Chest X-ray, PA view. Patient: 38 years old, sex F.
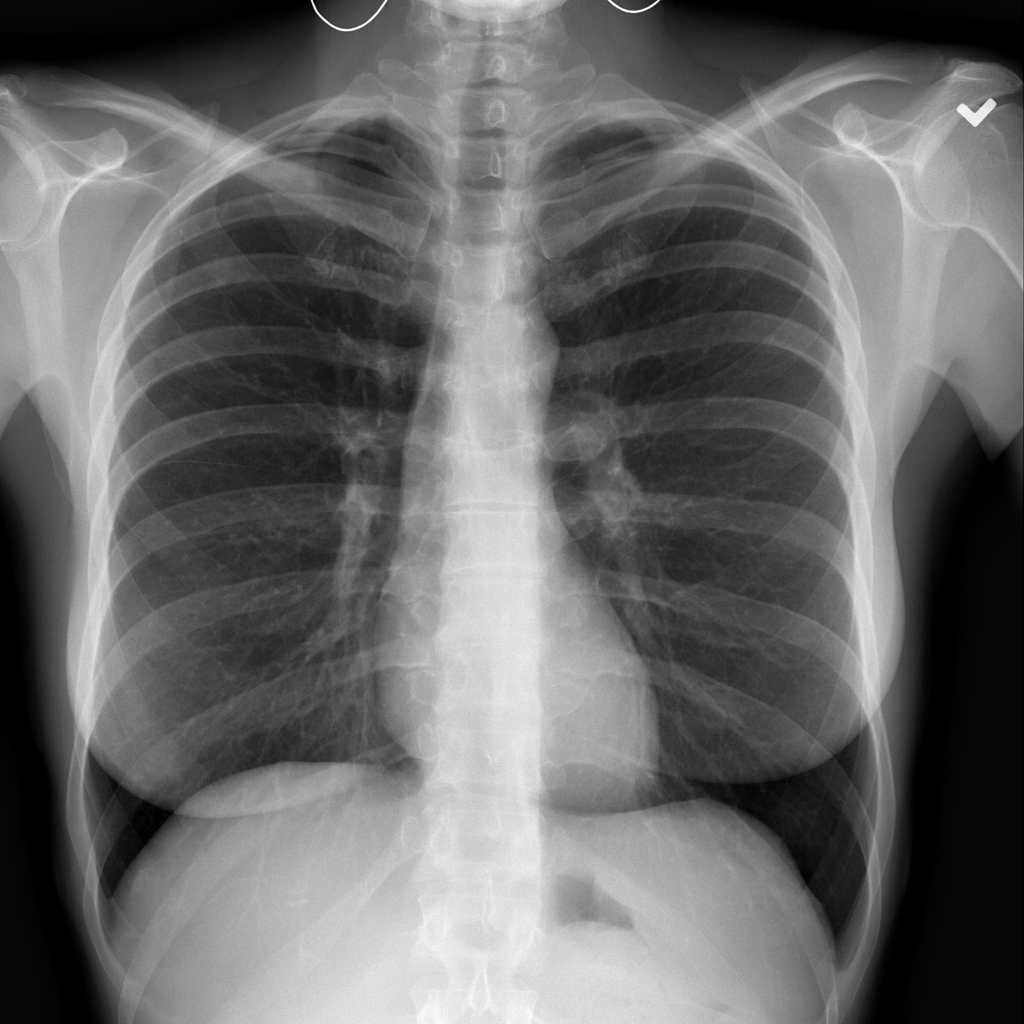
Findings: No Finding